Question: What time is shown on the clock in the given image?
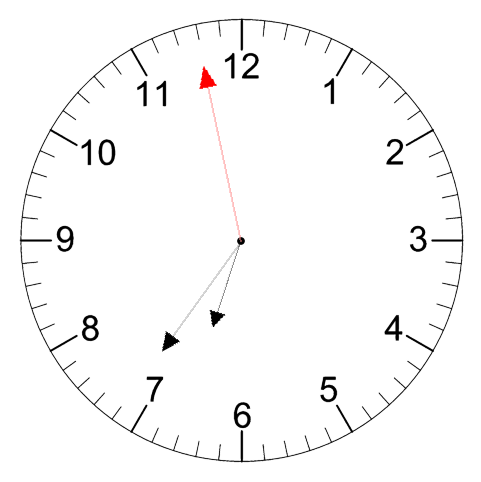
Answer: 06:35:58